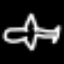
Label: airplane